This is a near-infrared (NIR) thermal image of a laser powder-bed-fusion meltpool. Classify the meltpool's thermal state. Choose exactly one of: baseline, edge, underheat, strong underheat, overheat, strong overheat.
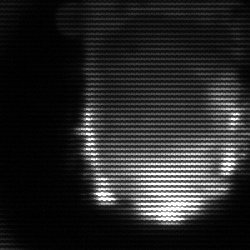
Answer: baseline